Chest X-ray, PA view. Patient: 41 years old, sex M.
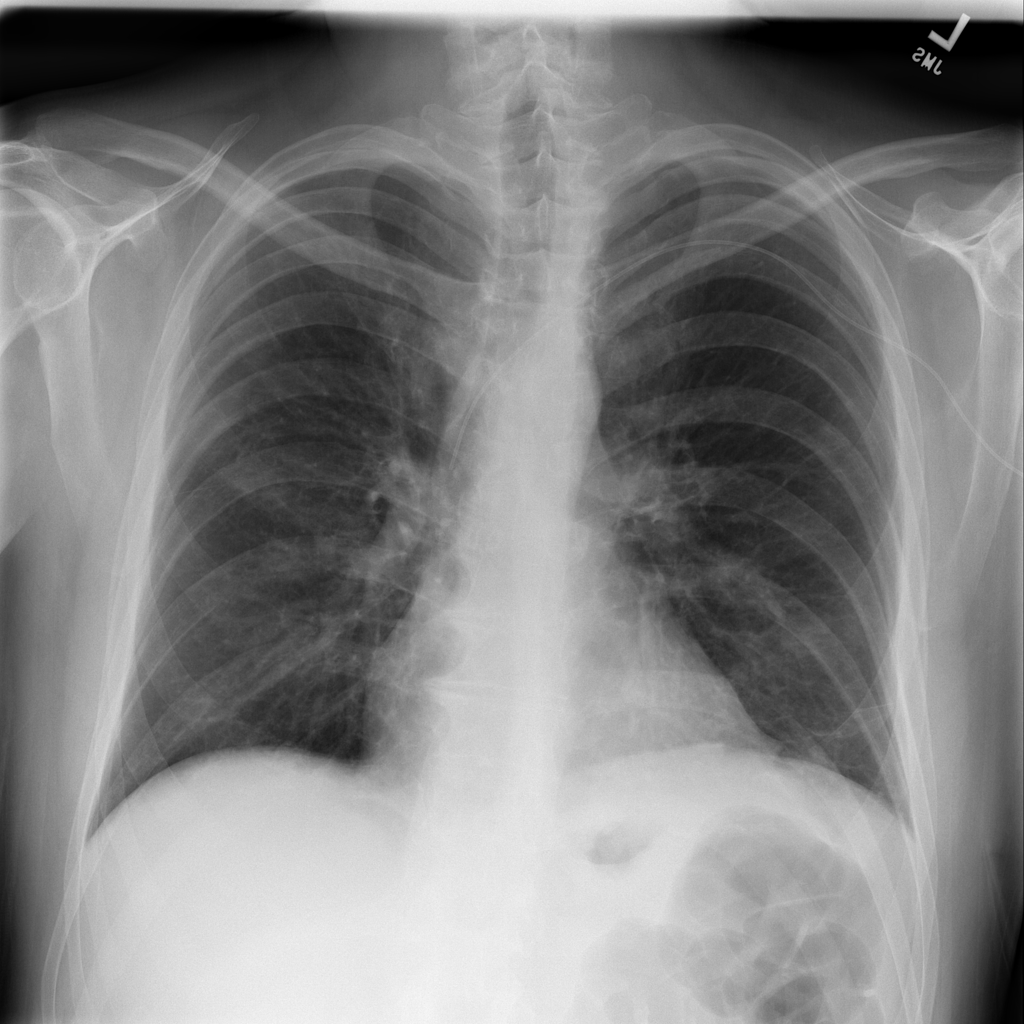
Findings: Infiltration